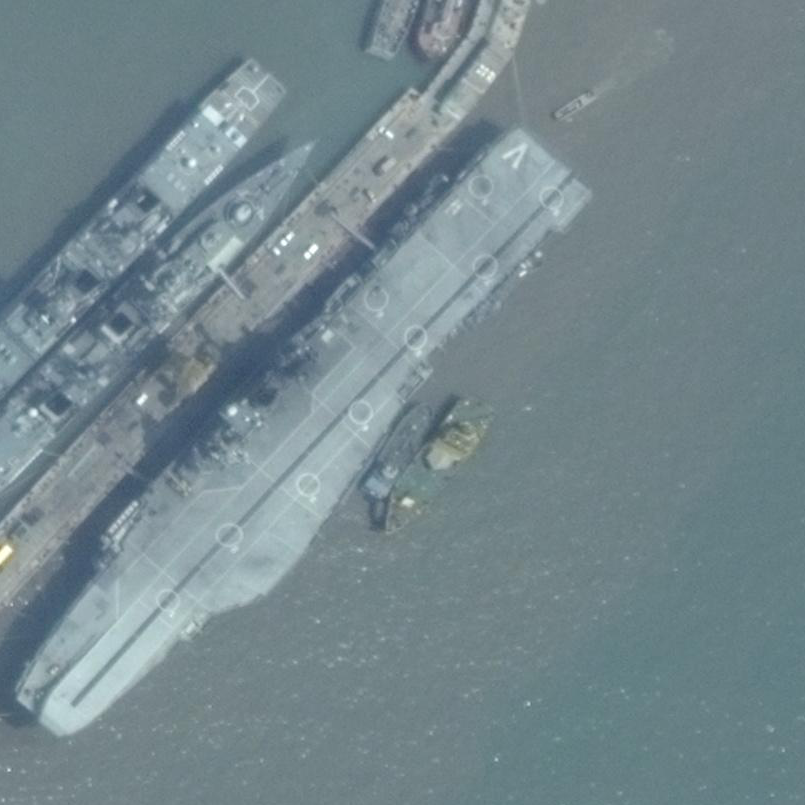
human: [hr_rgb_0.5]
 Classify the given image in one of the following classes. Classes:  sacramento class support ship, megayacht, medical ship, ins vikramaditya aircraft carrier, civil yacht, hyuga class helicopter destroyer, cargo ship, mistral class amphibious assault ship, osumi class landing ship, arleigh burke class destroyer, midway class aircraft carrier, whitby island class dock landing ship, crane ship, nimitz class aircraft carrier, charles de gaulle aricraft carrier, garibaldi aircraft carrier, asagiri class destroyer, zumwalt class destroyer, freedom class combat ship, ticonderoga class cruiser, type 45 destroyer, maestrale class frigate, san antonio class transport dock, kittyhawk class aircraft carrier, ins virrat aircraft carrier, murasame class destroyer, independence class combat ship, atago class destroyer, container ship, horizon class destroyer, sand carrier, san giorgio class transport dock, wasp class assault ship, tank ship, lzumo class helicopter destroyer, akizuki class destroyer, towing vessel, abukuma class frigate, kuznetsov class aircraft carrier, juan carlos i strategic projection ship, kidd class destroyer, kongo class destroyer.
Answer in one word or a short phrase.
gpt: INS Virrat aircraft carrier